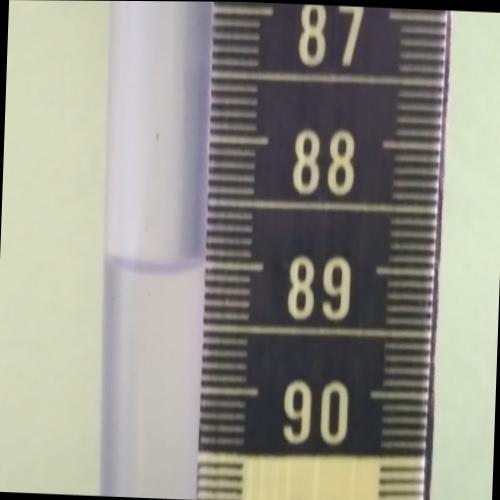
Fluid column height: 89.0 cm